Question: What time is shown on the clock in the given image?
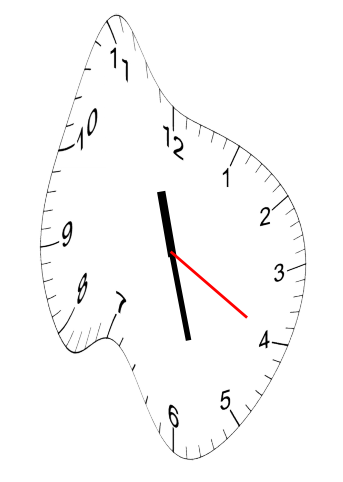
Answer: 11:27:20